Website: apple
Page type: billing-address
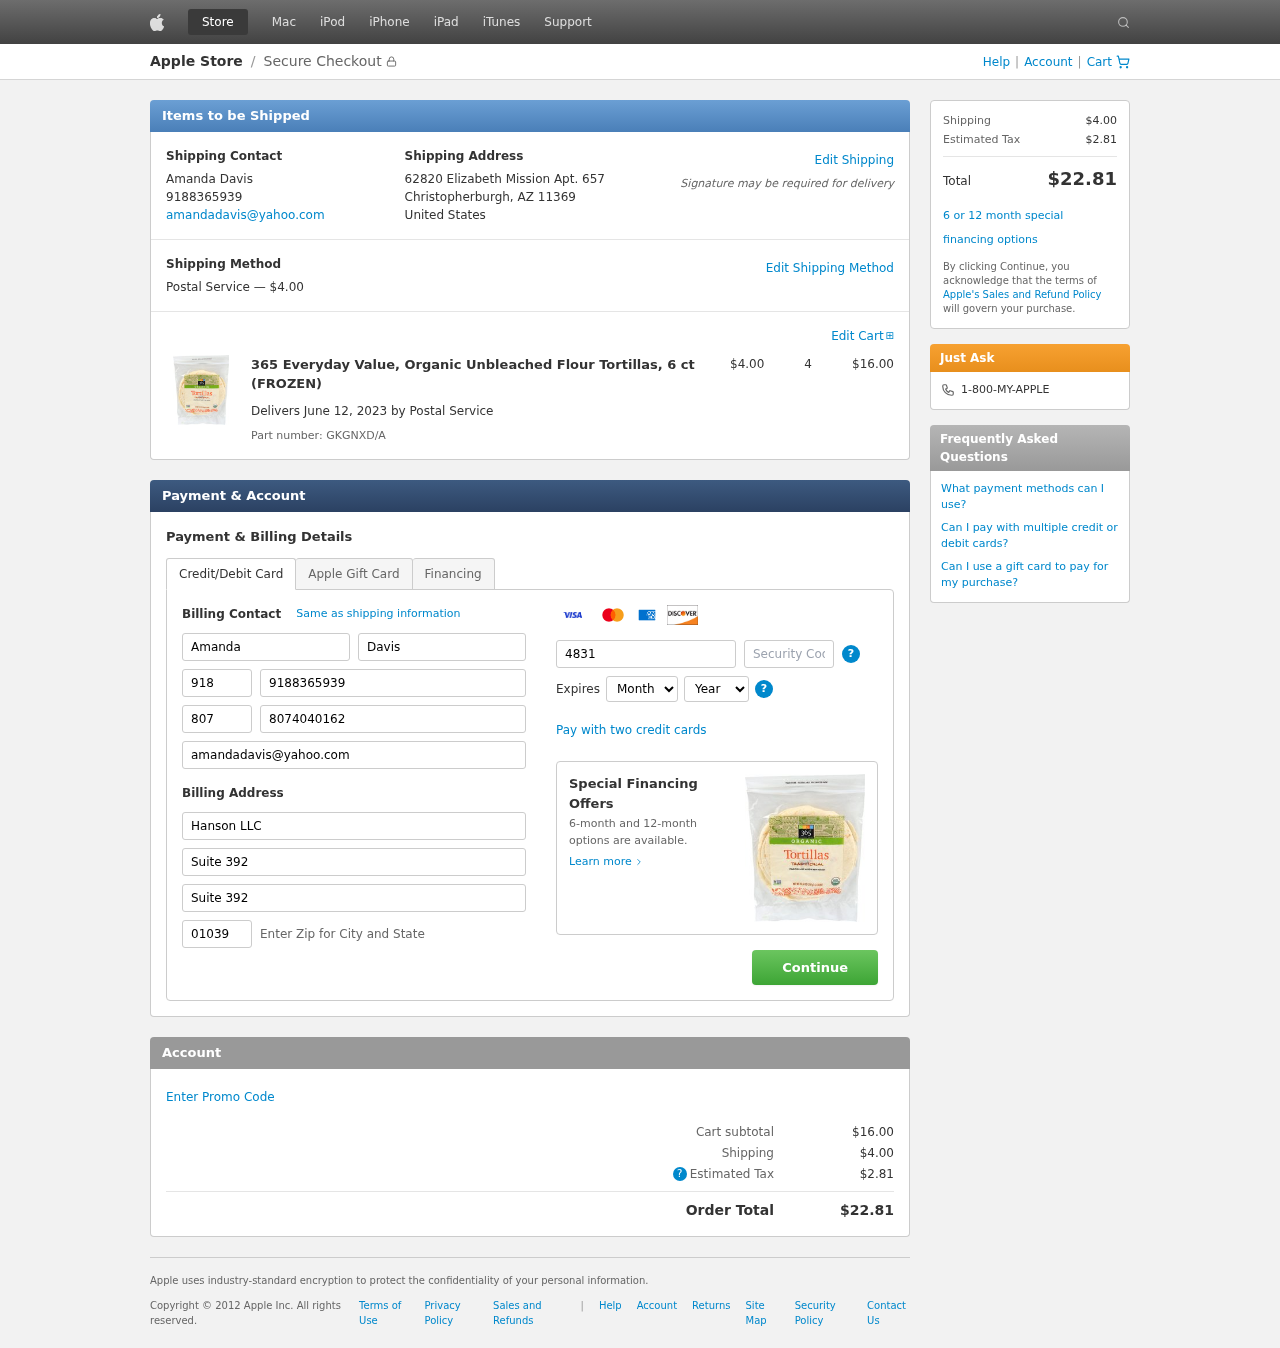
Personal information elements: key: PII_CARD_CVV
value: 733
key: PII_CARD_EXPIRY_MONTH
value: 04
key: PII_CARD_EXPIRY_YEAR
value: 29
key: PII_CARD_NUMBER
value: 4831 9753 0058 1022
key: PII_CITY_STATE_ZIP
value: Christopherburgh, AZ 11369
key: PII_COMPANY
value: Hanson LLC
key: PII_COUNTRY
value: United States
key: PII_EMAIL
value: amandadavis@yahoo.com
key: PII_FIRSTNAME
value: Amanda
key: PII_FULLNAME
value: Amanda Davis
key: PII_LASTNAME
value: Davis
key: PII_PHONE
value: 9188365939
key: PII_PHONE_ALT
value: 8074040162
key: PII_PHONE_ALT_AREA
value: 807
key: PII_PHONE_AREA
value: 918
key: PII_POSTCODE2
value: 01039
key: PII_STREET
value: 62820 Elizabeth Mission Apt. 657
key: PII_STREET2
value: Suite 392
Product elements: key: PRODUCT1_NAME
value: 365 Everyday Value, Organic Unbleached Flour Tortillas, 6 ct (FROZEN)
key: PRODUCT1_PRICE
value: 4
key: PRODUCT1_QUANTITY
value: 4
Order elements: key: ORDER_SHIPPING_COST
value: $4.00
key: ORDER_SUBTOTAL
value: $16.00
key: ORDER_DELIVERY_DATE
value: June 12, 2023
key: ORDER_PART_NUMBER
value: GKGNXD/A
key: ORDER_TAX
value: $2.81
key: ORDER_TOTAL
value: $22.81